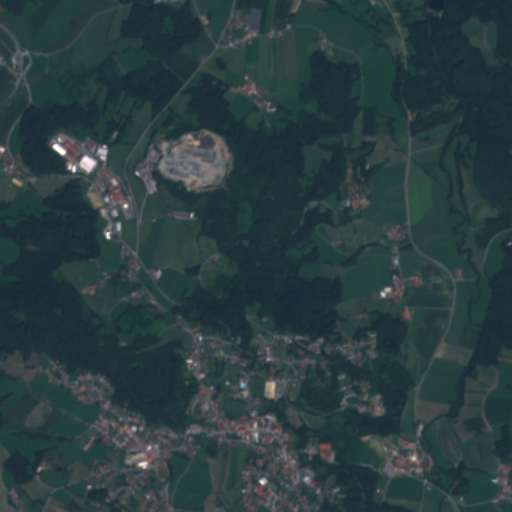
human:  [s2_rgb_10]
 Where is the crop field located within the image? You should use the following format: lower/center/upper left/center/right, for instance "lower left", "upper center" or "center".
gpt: The crop field is located in the upper left of the image.
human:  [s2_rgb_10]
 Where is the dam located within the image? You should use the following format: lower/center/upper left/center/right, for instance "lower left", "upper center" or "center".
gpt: The dam is located in the upper right of the image.
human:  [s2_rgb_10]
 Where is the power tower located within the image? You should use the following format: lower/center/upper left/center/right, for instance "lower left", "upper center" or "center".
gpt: The power tower is located in the right of the image.
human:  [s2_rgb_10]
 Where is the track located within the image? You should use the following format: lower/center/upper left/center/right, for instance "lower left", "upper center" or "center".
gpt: The track is located in the lower center of the image.
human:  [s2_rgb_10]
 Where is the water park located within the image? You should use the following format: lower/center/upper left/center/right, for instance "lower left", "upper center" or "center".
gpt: The water park is located in the lower right of the image.
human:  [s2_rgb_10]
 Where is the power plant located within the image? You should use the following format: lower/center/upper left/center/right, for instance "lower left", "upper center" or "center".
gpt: There is no power plant in the image.